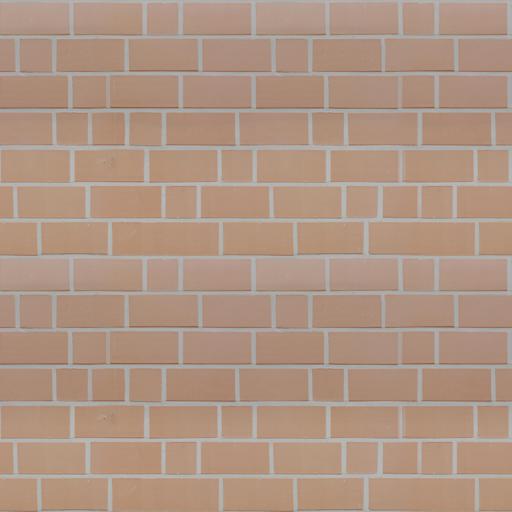
Tags: bricks clean flat modern wall